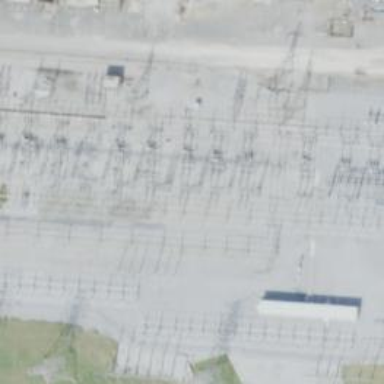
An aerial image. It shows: Switch used for power control.